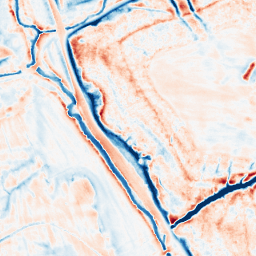
Category: edge_preserving
Decomposition family: anisotropic_diffusion
Decomposition parameters: iterations: 50
kappa: 10
gamma: 0.2
Upsampling method: bilinear
Upsampling parameters: scale: 8
Upsampling scale: 8